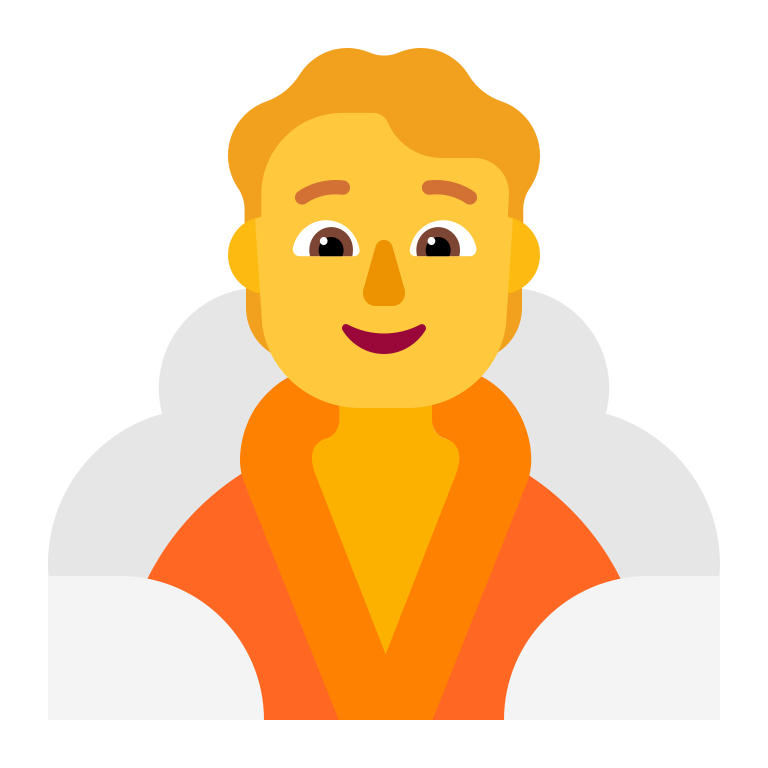
person in steamy room flat default